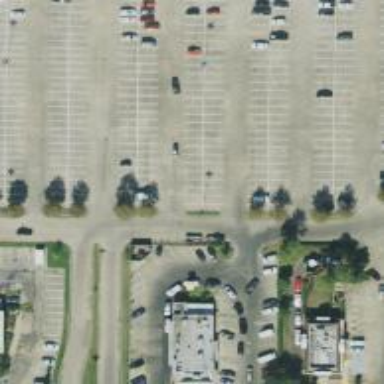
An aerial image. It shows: Parking space is available.